Aerial crown-view tile of a tropical tree (Barro Colorado Island, Panama), acquired 20250512:
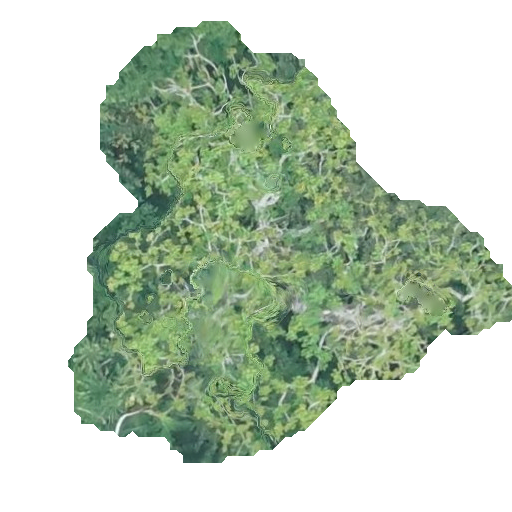
Species: Pseudobombax septenatum
GBIF accepted scientific name: Pseudobombax septenatum
Crown area: 174.063 m²